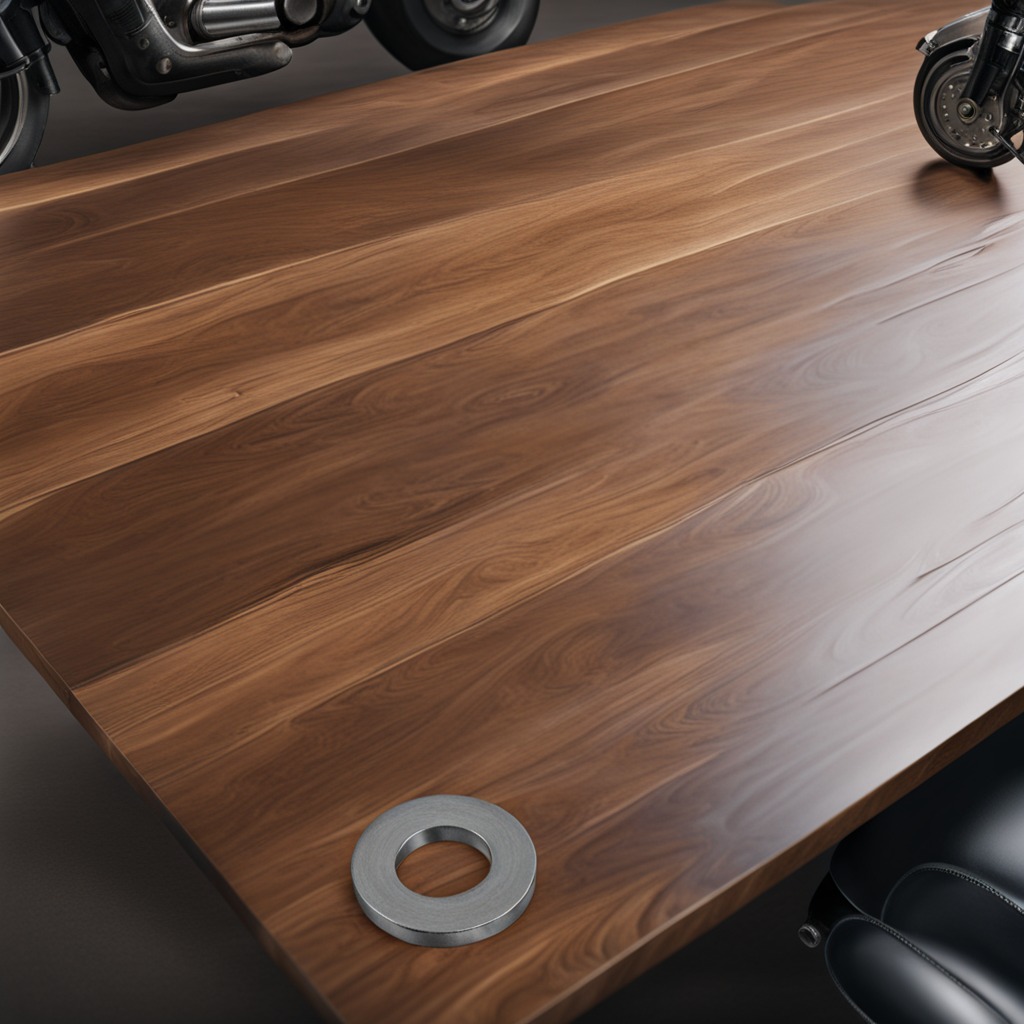
A flat metal washer lying on an oil-spilled wooden table in a vintage motorcycle garage